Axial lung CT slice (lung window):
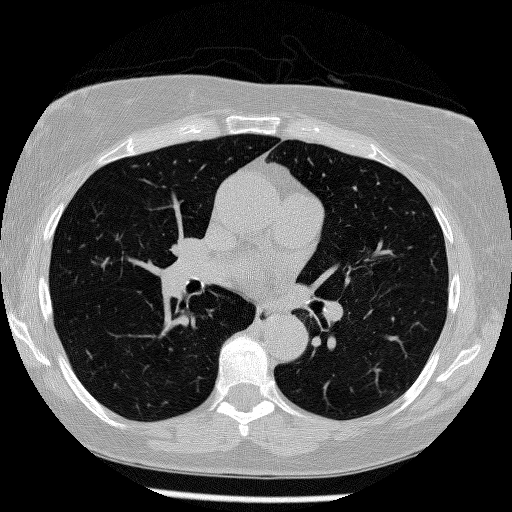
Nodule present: no